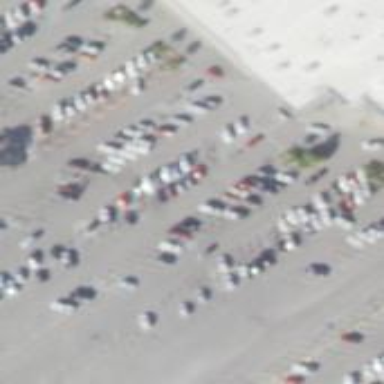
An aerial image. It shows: Parking space.